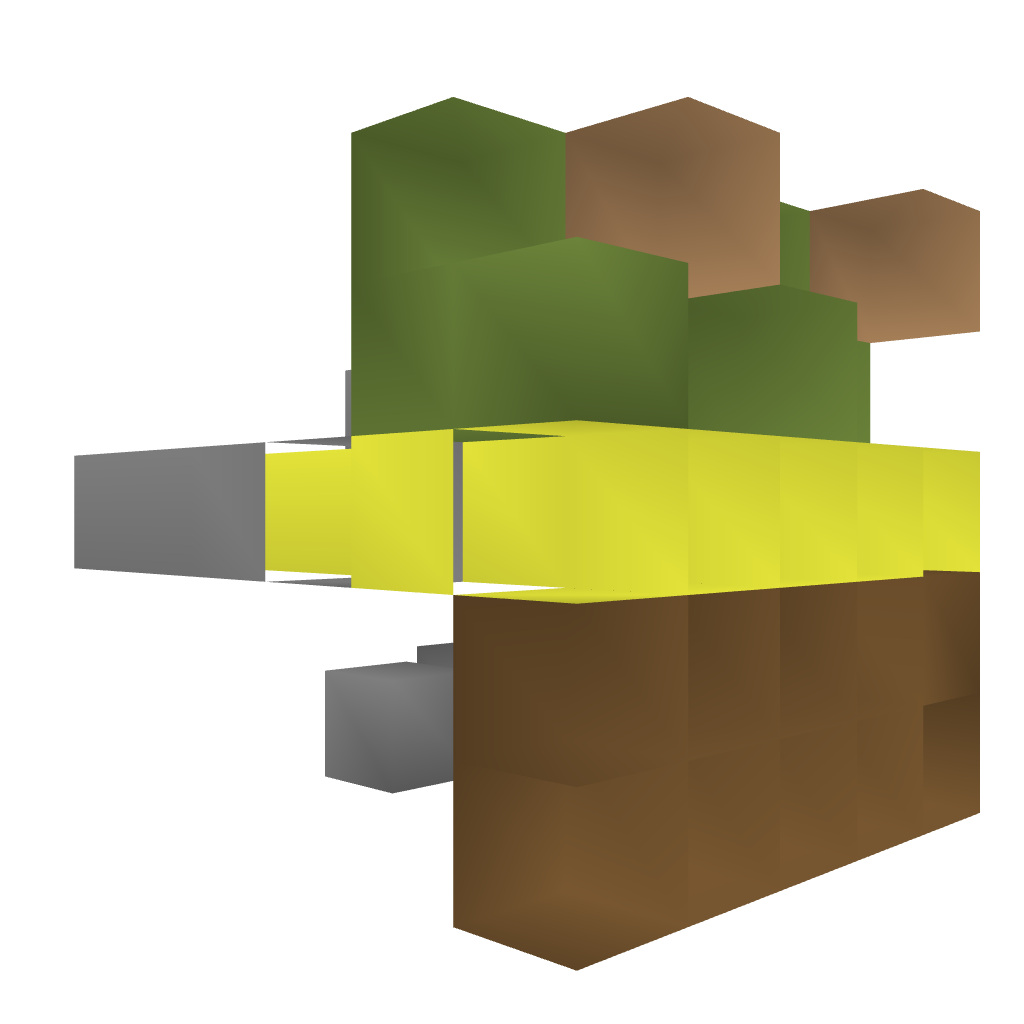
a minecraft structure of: Minecart Dispensing System bad low quality